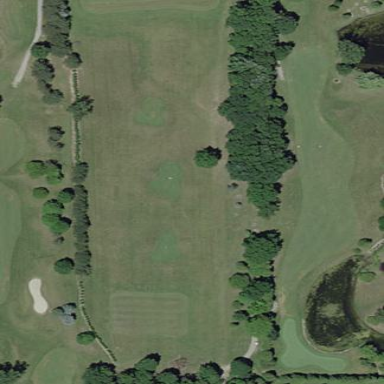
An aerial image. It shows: Scenic golf fairway.